Question: Is it possible to change color of line for specified range in Highcharts? I have enclosed an image which presents expected result.

I know that I can use the separated series, but it's uncomfortable. Maybe there is some wrapper (plugin) which makes this process easier.
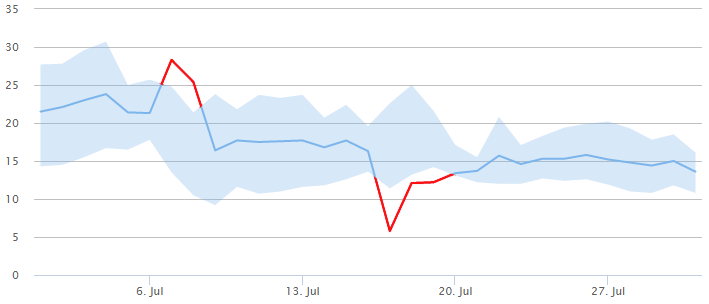
Answer: As I far as I know, there isn't any wrapper for that. I would to this in two steps:
- <URL>